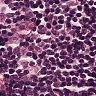
Metastatic tissue present: no